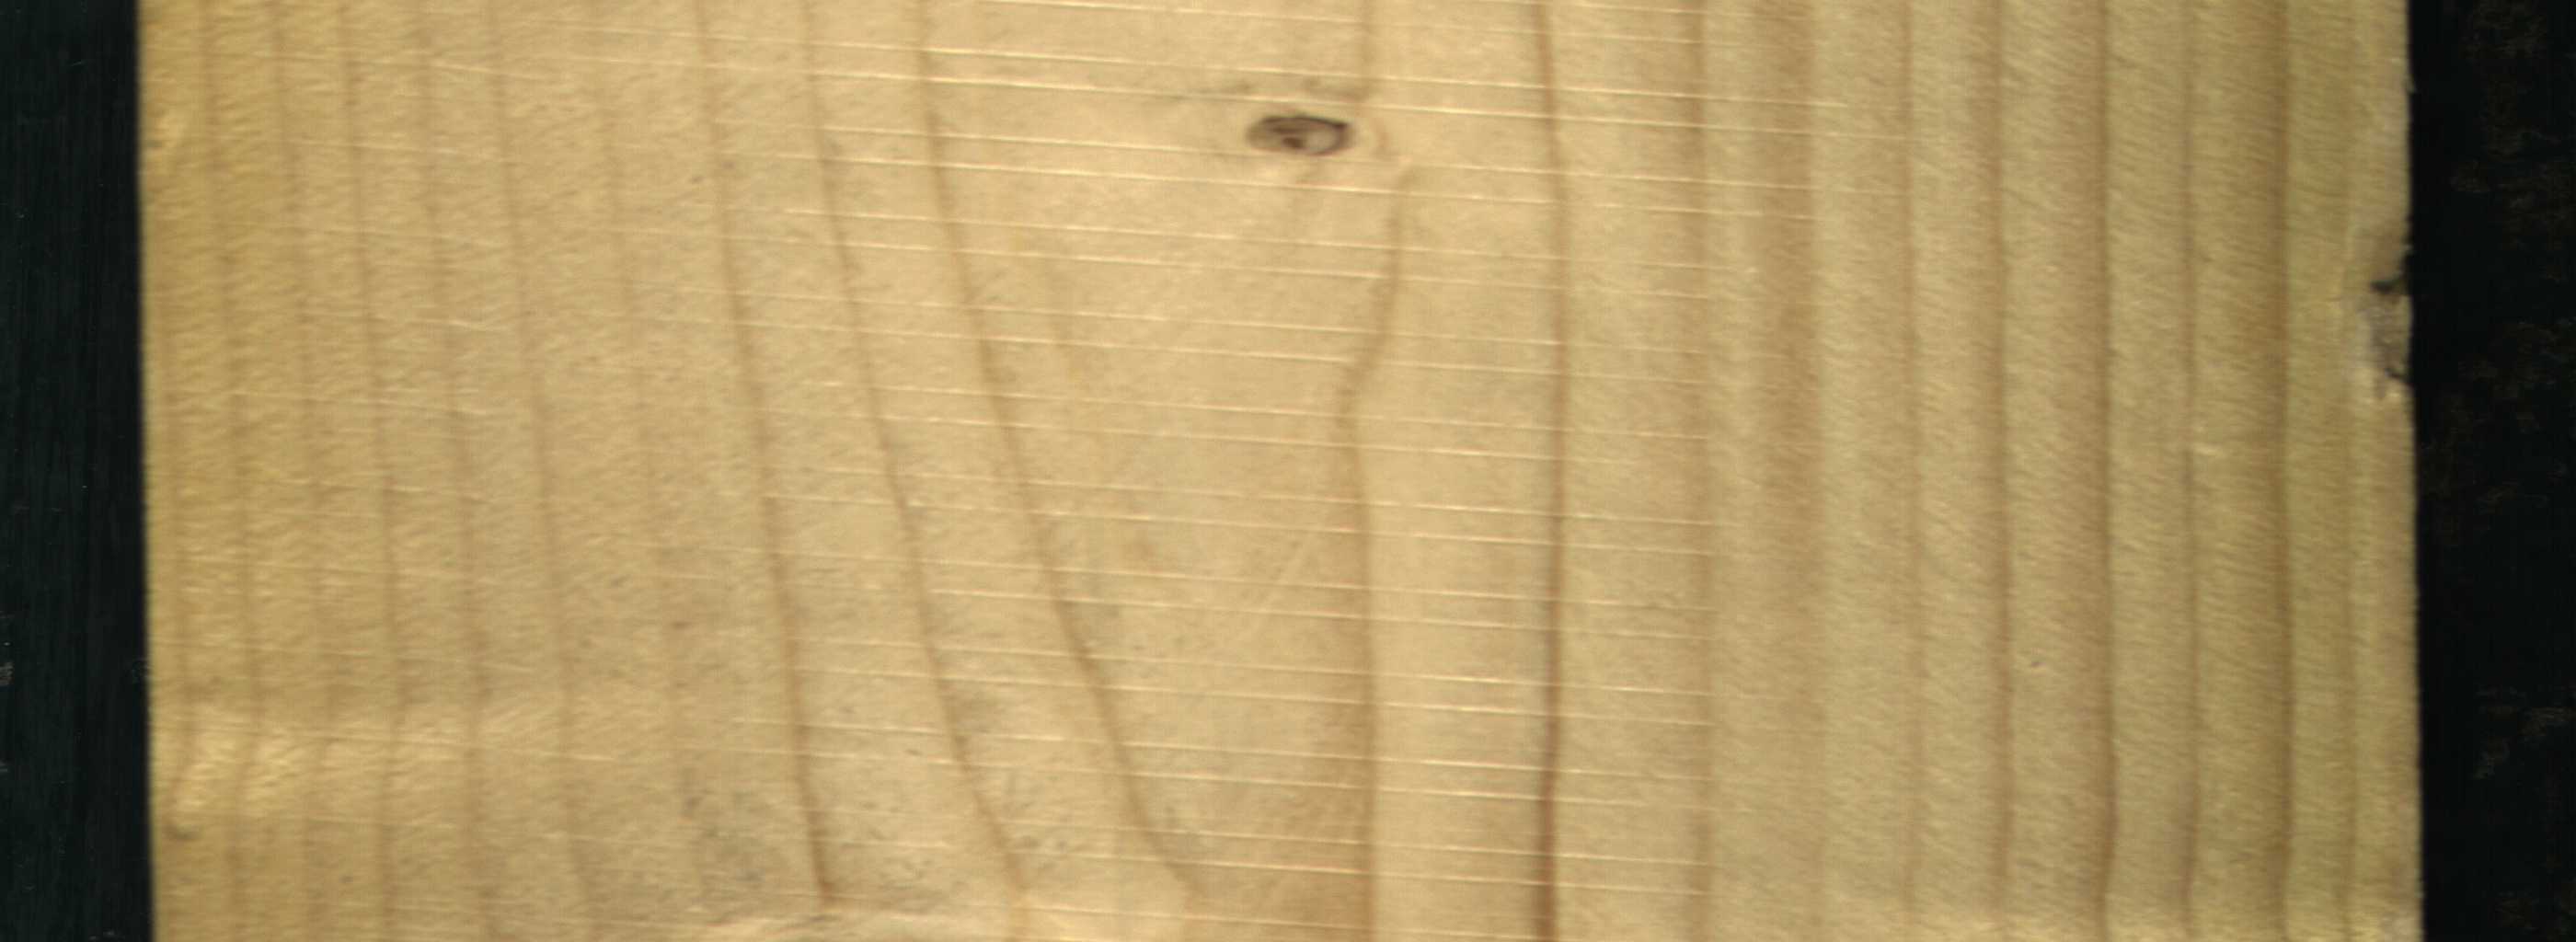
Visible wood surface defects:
Knot_missing
Knot_missing
Live_Knot